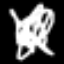
Label: squiggle